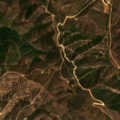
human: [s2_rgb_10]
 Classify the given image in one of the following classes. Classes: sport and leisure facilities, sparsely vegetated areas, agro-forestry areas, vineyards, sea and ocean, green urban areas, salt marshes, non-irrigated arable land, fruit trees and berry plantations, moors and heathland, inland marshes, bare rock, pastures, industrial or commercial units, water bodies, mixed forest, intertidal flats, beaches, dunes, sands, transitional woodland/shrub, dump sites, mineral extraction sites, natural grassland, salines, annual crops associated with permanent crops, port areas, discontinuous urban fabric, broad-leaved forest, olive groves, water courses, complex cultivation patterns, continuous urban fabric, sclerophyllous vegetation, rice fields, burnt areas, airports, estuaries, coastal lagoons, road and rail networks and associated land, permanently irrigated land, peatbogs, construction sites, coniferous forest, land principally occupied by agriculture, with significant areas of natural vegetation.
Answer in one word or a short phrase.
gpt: coniferous forest, sclerophyllous vegetation, transitional woodland/shrub